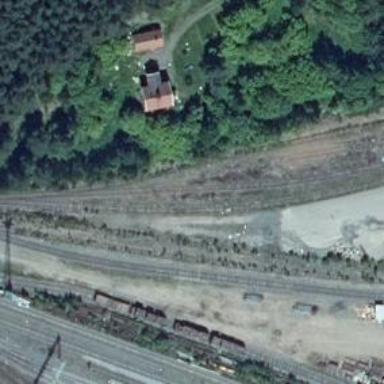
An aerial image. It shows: Abandoned railway yard.